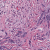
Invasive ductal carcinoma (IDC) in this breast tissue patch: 1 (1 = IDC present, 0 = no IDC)